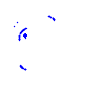
Particle: proton